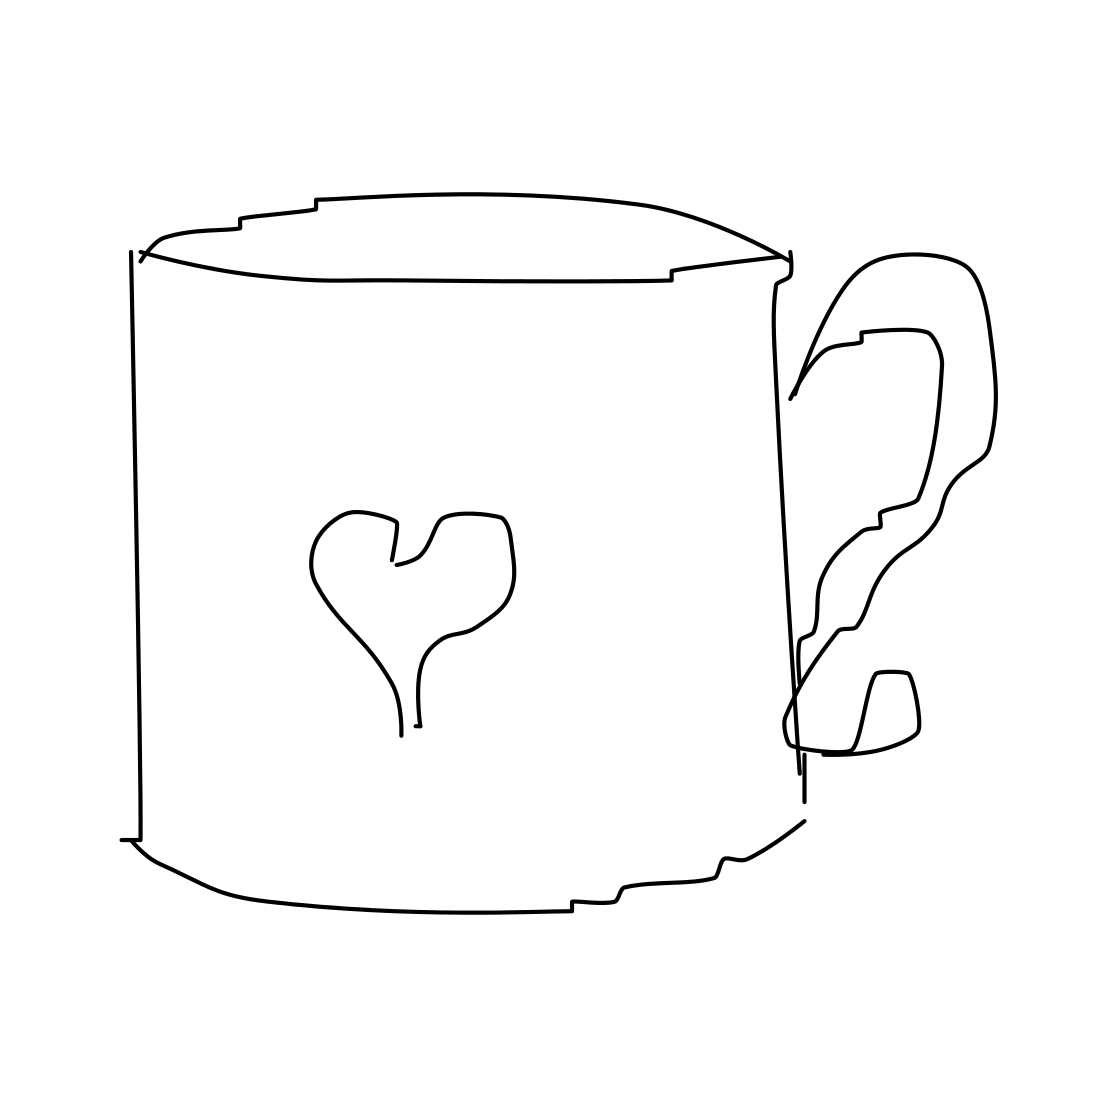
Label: mug